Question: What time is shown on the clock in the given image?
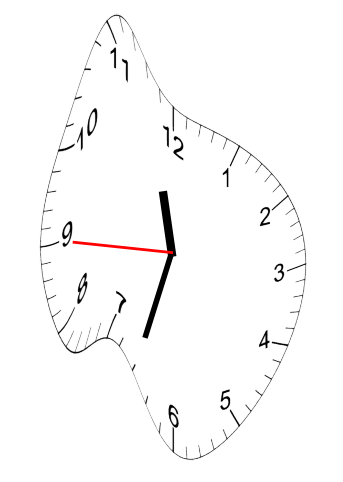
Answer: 11:32:45